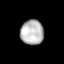
Tissue: lung
Cell type: Myeloid cells
Senescence score: 0.24
Nuclear area (px): 566
Mean DAPI intensity: 182.79